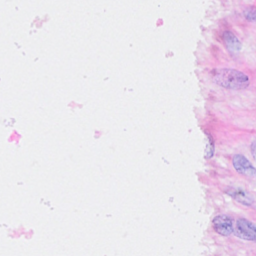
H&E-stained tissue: Breast